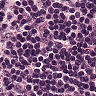
Metastatic tissue present: no